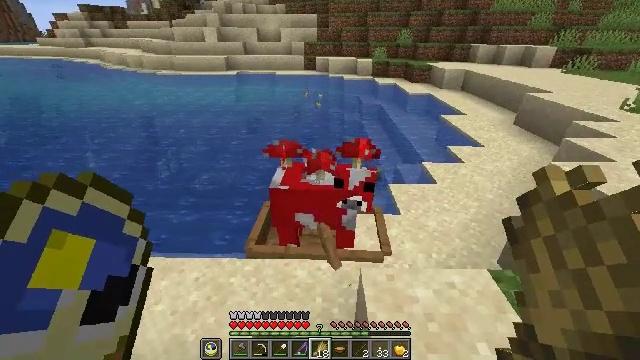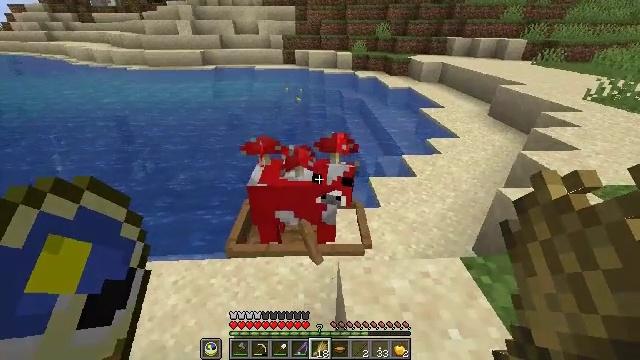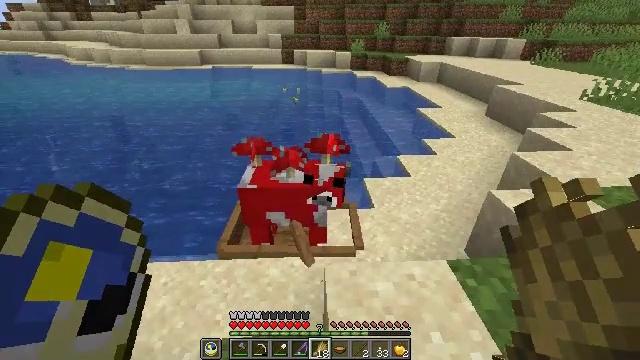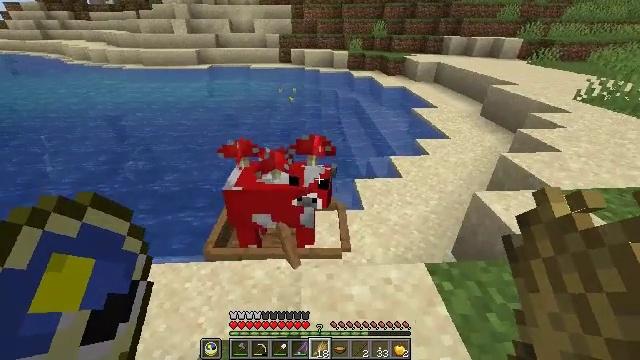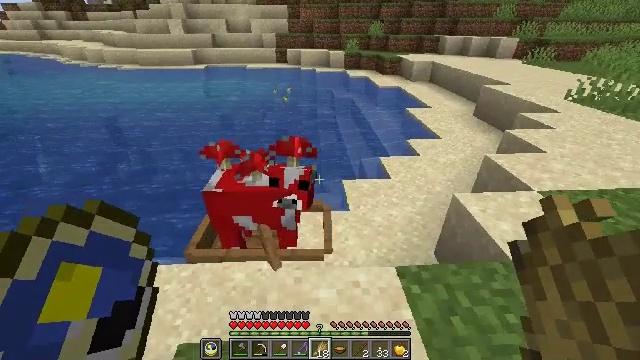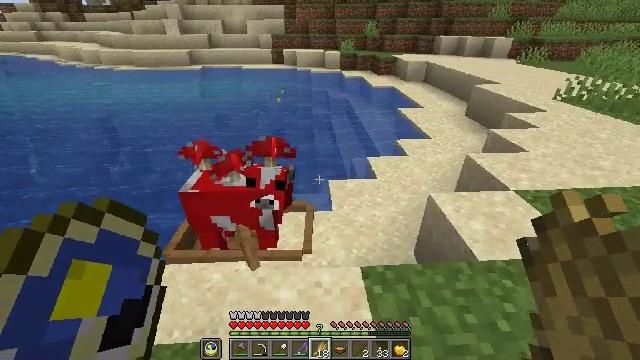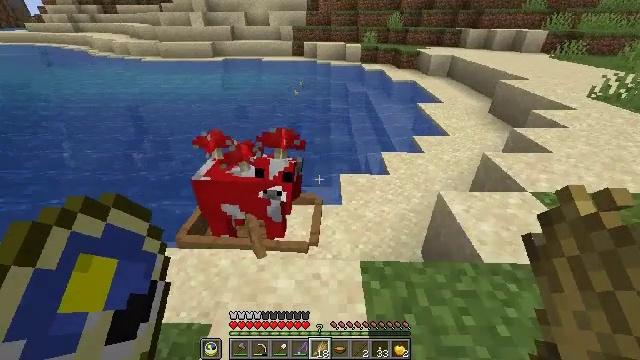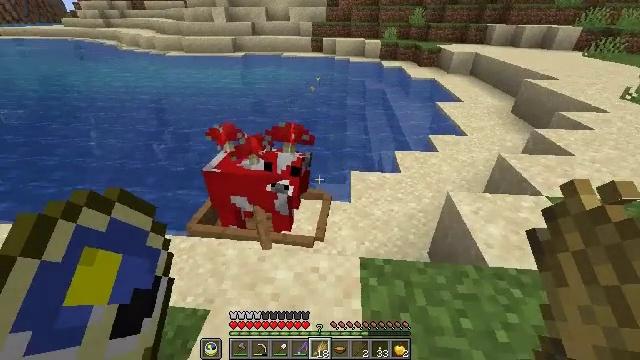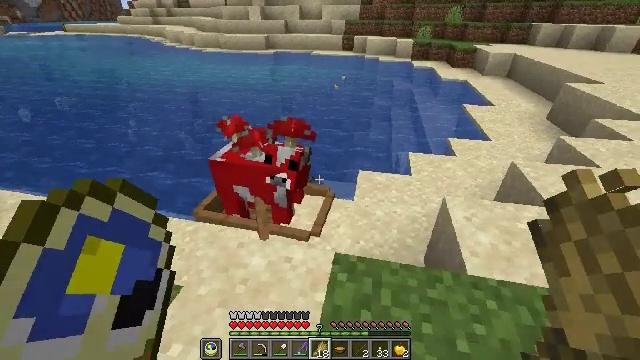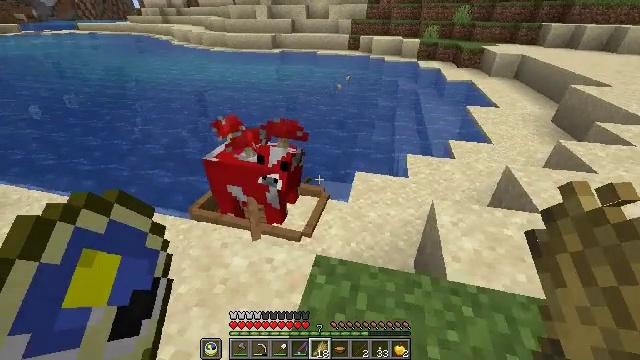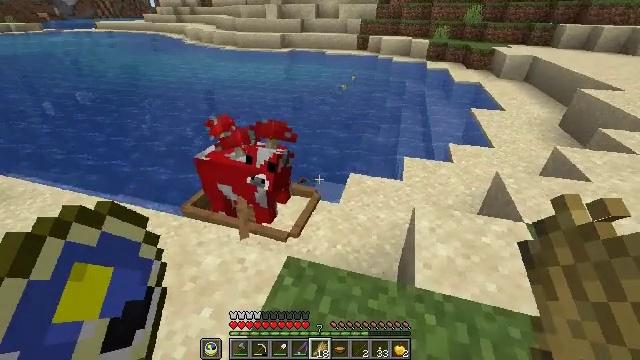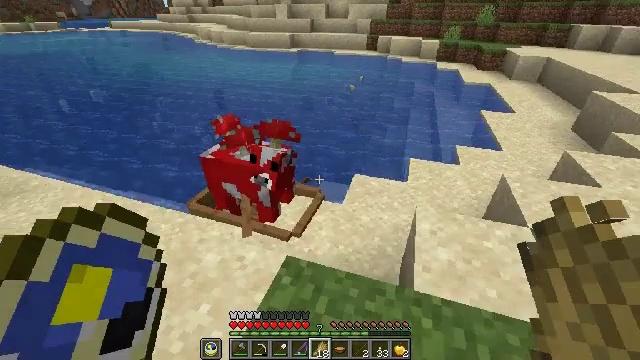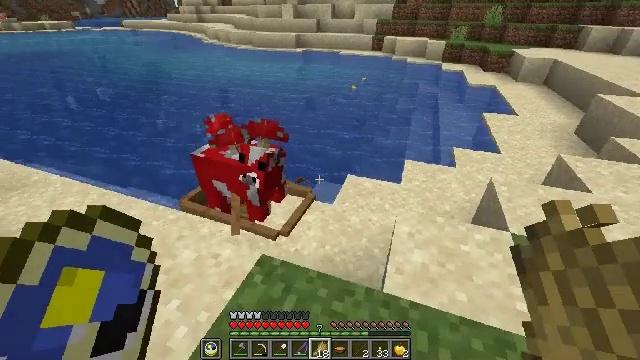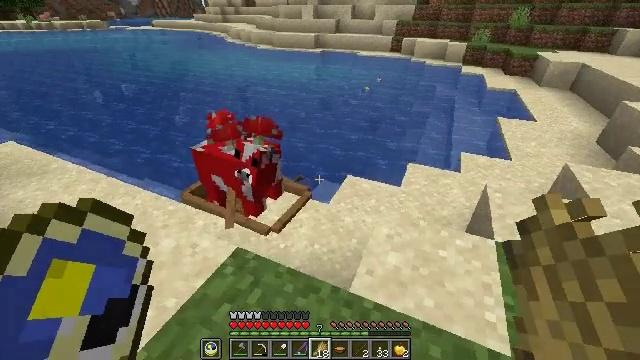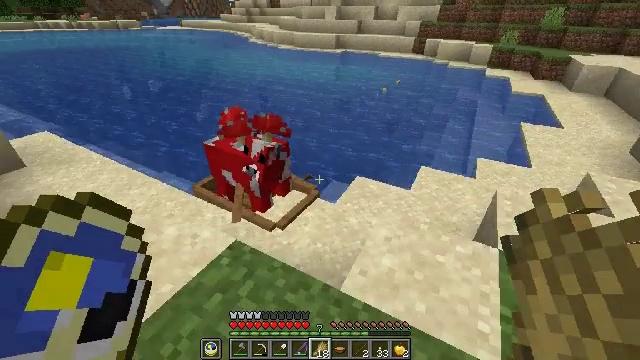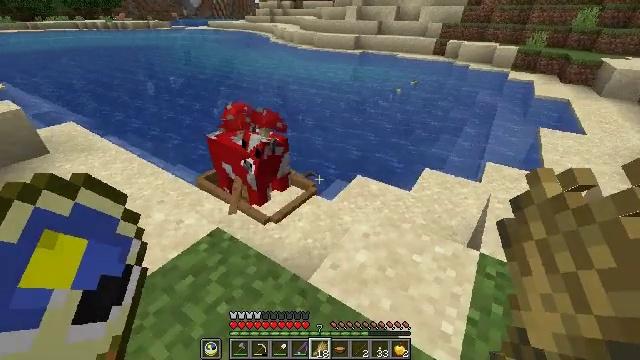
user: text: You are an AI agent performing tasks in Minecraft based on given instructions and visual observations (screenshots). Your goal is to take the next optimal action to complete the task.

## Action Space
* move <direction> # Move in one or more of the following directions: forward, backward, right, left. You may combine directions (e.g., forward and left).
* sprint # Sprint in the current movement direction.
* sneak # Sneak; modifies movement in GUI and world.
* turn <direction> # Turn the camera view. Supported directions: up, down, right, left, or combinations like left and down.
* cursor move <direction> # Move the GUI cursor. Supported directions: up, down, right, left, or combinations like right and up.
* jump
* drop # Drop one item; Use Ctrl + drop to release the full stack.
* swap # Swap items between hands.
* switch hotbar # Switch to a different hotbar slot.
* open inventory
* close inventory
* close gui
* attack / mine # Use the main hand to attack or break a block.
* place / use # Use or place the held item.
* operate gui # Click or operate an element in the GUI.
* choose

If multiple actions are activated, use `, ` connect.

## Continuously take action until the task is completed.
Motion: motion action
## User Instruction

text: Attack the oak door to gather it.
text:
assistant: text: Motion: move right, turn right and down
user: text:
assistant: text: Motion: move right
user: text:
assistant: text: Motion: move right
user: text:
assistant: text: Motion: move right
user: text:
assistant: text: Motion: move right
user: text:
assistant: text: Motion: move right, turn left and down
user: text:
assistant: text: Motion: move right, turn left
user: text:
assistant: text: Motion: move right, turn left
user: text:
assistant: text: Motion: move right, turn left
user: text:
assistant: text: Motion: move right, turn left
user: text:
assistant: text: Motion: move right, turn left
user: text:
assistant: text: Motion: move right, turn left
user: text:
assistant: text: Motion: move right, turn left
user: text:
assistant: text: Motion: move right, turn left
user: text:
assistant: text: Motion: move right, turn left
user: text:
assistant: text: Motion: move right, turn left
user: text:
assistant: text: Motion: move right, turn left and up
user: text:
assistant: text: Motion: move right, turn left
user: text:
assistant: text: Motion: move right, turn left
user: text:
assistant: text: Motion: move right, turn left
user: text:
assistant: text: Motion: move right, turn left
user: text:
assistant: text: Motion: move right, turn left and up
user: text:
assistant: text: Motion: move right, turn left
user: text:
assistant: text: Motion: move right, turn left
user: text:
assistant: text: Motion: move right, turn left
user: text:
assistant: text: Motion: move right, turn left
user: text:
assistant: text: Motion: move right, turn left
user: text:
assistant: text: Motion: move right, turn left
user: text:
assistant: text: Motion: turn left
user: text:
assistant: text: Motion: turn left